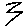
Label: zigzag